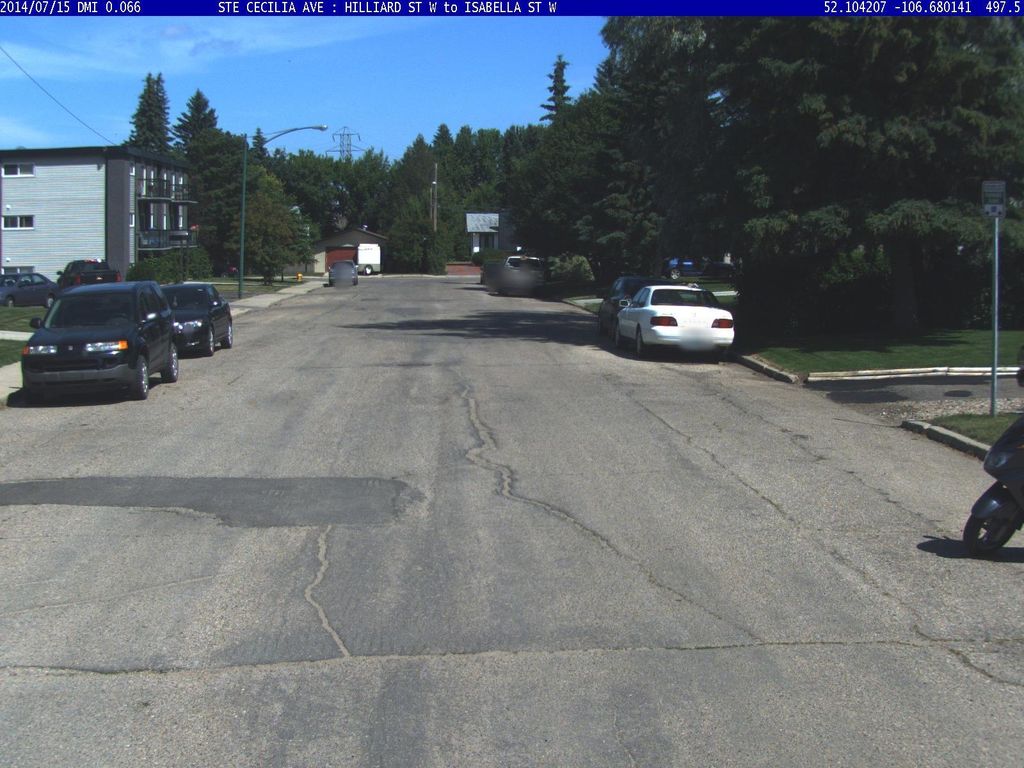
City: saskatoon